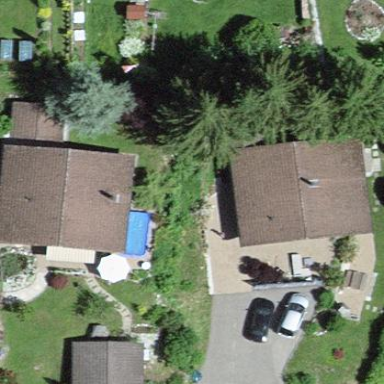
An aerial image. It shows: Simple and straightforward house.